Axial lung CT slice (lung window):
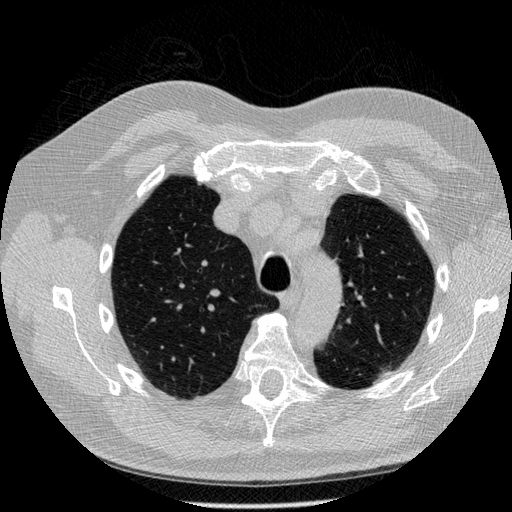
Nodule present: no